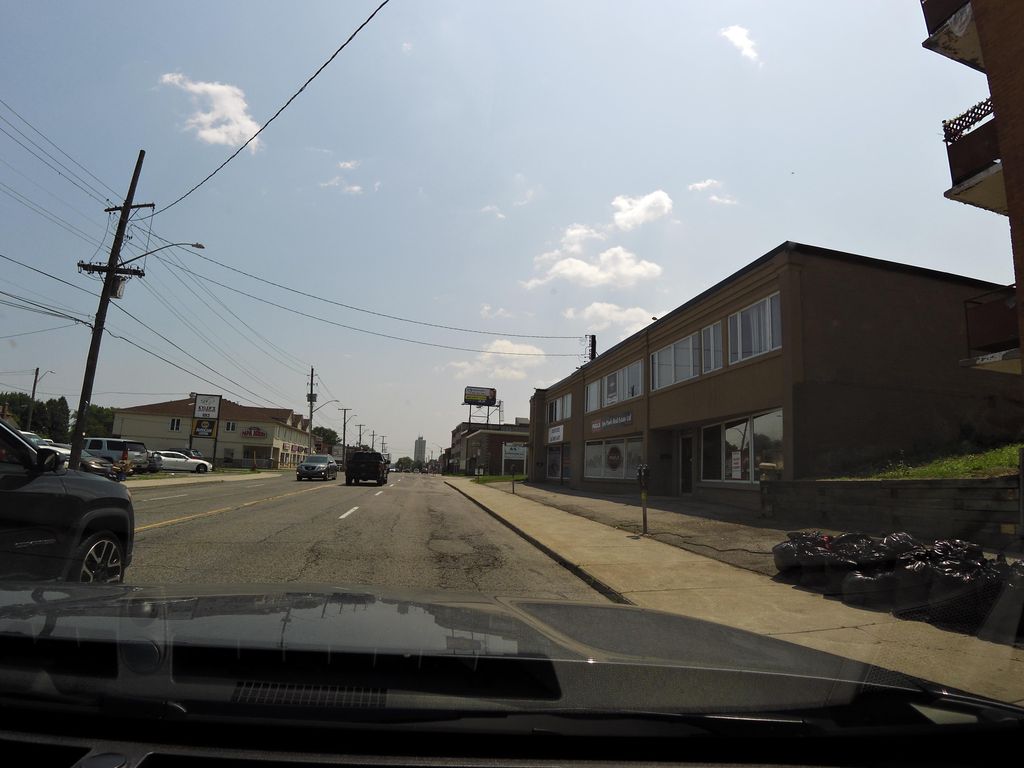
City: hamilton